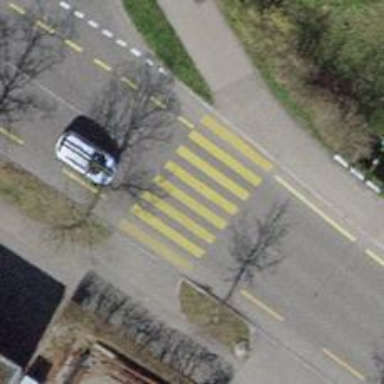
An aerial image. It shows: Uncontrolled zebra crossing.